Field crop: maize
Growth stage: 2
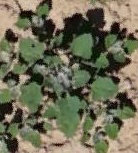
Species: chenopodium